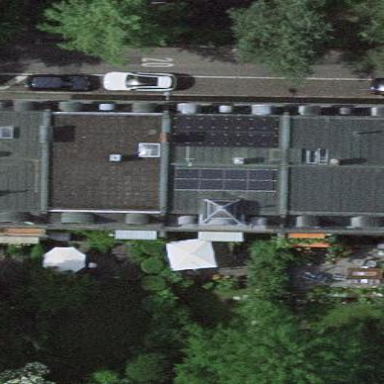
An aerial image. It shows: Residential building with mansard roof.